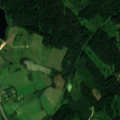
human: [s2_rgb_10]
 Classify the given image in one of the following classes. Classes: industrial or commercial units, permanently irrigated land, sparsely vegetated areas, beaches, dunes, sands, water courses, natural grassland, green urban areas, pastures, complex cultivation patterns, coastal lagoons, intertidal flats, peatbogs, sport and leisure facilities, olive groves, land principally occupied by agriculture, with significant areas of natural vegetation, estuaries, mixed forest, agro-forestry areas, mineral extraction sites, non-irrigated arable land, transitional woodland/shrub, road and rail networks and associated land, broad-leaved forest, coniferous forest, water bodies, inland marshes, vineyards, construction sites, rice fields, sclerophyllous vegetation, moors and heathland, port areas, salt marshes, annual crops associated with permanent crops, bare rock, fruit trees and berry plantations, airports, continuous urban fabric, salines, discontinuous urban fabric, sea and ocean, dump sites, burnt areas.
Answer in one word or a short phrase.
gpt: pastures, complex cultivation patterns, coniferous forest, mixed forest, transitional woodland/shrub, water bodies